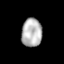
Tissue: lung
Cell type: Others
Senescence score: 0.1788
Nuclear area (px): 564
Mean DAPI intensity: 183.301